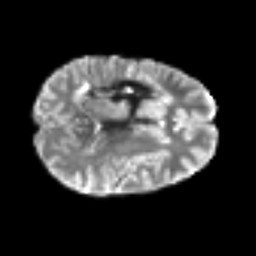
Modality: T2w
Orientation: axial
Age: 31
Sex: female
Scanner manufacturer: siemens
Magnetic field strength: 3 T
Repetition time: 6.1 s
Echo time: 0.101 s